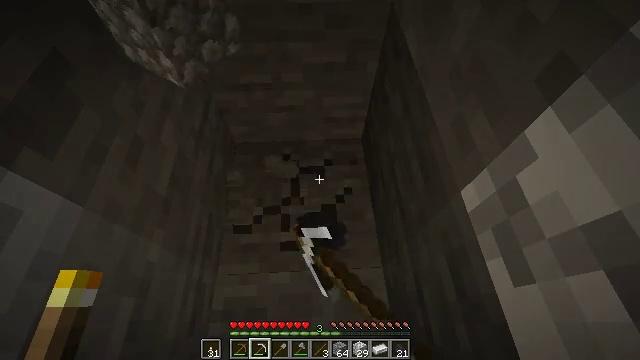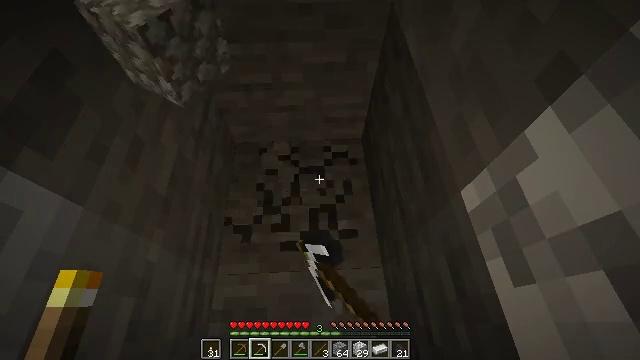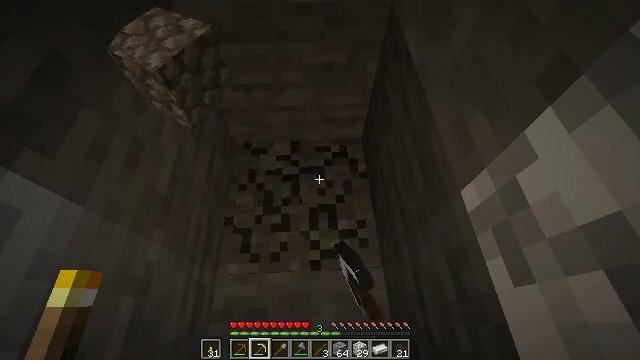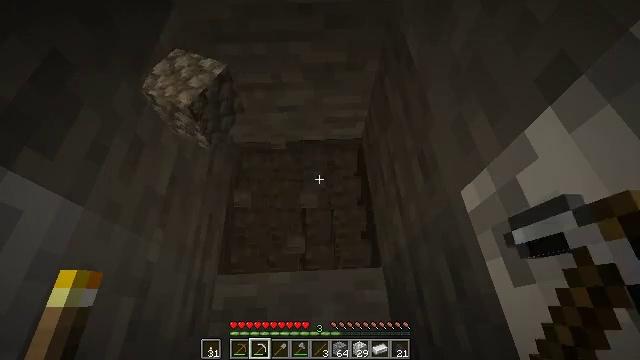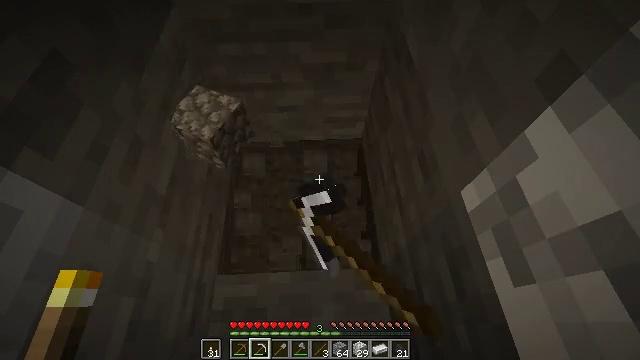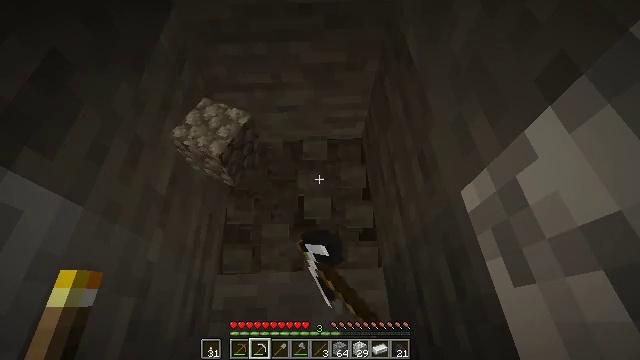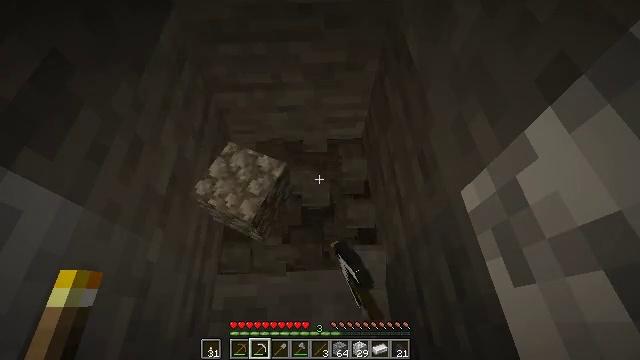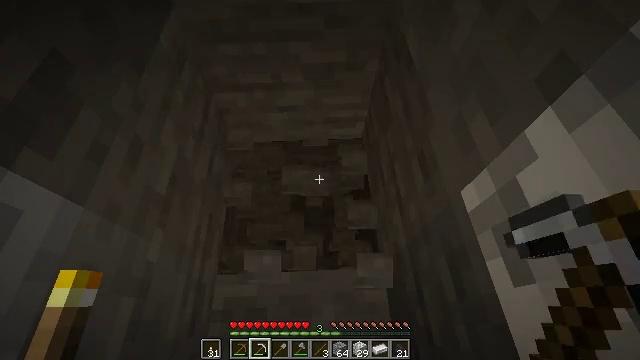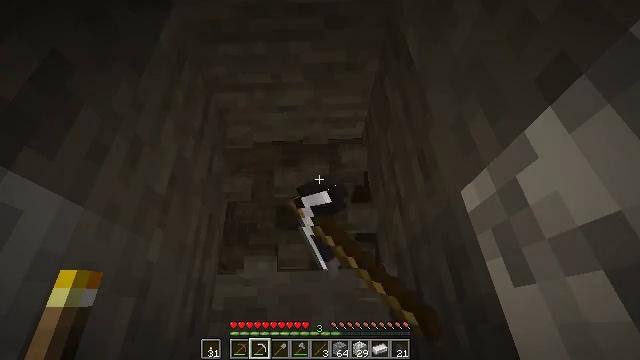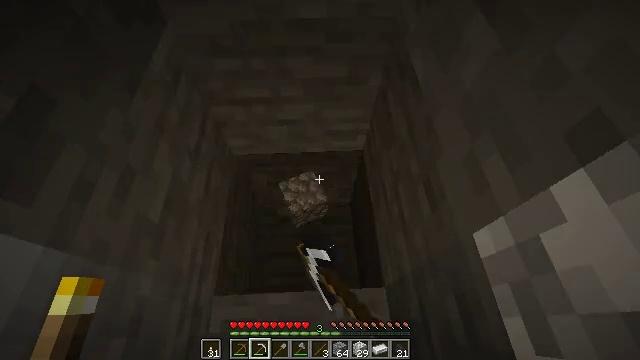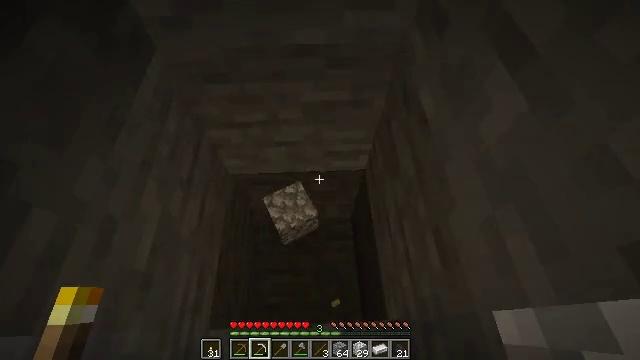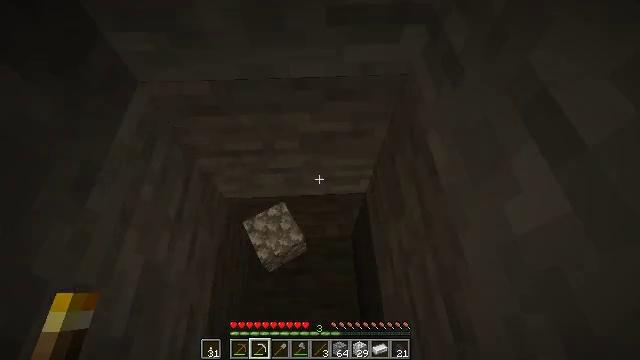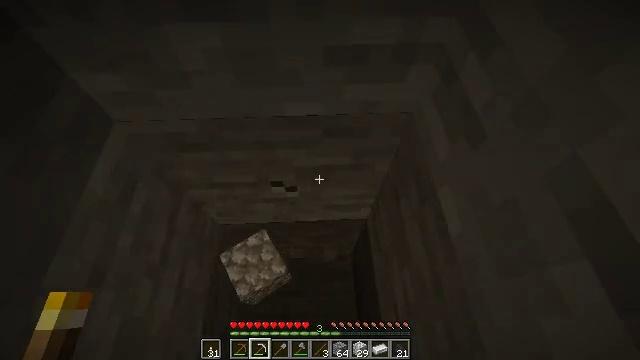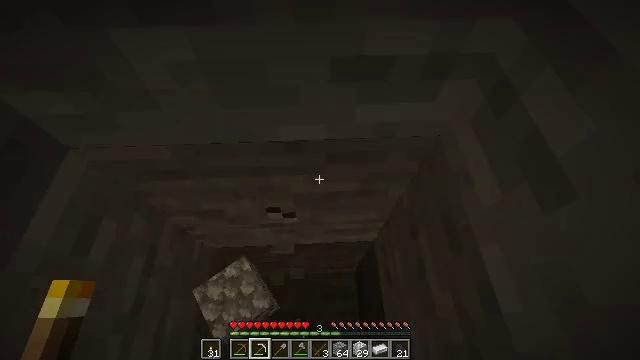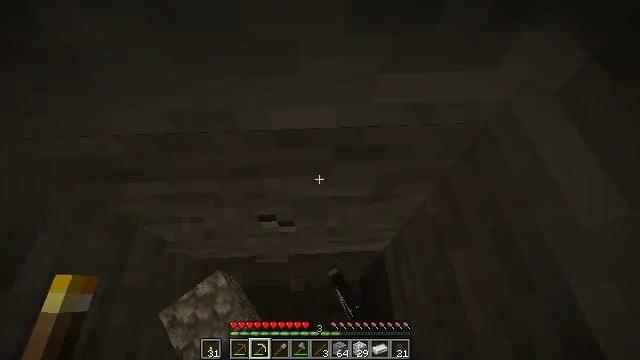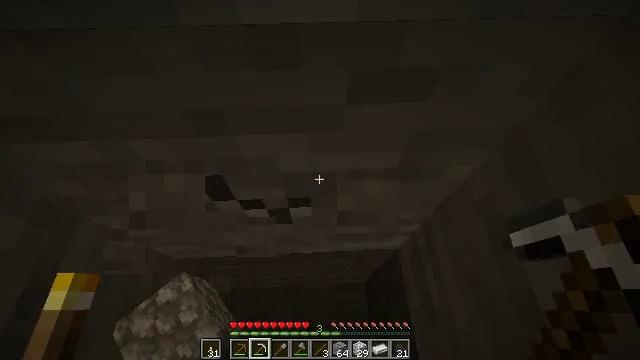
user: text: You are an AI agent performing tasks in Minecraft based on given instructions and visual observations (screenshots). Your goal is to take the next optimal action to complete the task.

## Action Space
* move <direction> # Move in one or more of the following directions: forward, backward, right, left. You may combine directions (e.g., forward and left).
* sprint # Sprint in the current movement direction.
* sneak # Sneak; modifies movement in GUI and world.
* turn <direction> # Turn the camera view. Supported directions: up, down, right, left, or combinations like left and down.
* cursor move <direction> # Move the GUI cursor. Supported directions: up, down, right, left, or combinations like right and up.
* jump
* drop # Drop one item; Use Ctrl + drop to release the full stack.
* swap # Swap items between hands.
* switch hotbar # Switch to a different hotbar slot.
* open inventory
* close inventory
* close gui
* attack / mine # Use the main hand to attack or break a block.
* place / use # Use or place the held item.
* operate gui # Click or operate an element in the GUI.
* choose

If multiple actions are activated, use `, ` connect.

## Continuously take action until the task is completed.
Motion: motion action
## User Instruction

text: Collect stone from the mine.
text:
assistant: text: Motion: attack / mine
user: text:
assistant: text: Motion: attack / mine
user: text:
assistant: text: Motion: attack / mine
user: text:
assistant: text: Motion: attack / mine
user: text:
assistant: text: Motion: attack / mine
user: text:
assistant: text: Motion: attack / mine
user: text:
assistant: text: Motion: attack / mine
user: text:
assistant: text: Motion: move forward, attack / mine
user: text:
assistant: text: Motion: move forward, attack / mine
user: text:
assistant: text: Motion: move forward, attack / mine
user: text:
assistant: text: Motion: move forward, attack / mine
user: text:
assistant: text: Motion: move forward, attack / mine
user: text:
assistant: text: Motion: attack / mine
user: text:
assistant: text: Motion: attack / mine
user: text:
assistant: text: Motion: attack / mine
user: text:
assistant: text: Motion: attack / mine
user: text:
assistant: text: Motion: attack / mine
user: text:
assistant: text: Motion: attack / mine
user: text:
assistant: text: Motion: attack / mine
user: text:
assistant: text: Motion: attack / mine
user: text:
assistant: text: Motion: attack / mine
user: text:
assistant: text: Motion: attack / mine
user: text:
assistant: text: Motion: attack / mine
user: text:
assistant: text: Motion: attack / mine
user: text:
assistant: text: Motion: attack / mine
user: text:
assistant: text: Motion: attack / mine
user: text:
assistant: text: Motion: attack / mine
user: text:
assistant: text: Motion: attack / mine
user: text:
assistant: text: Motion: attack / mine
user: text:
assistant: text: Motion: attack / mine